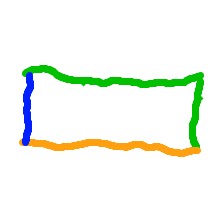
Shape: rectangle